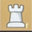
Piece: wR